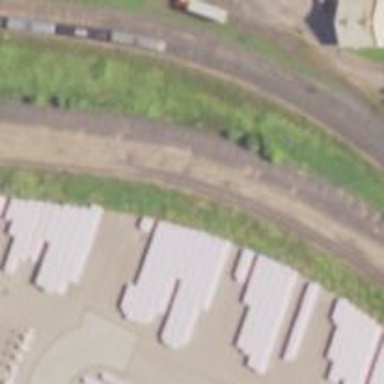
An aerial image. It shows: Railway yard in service.